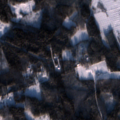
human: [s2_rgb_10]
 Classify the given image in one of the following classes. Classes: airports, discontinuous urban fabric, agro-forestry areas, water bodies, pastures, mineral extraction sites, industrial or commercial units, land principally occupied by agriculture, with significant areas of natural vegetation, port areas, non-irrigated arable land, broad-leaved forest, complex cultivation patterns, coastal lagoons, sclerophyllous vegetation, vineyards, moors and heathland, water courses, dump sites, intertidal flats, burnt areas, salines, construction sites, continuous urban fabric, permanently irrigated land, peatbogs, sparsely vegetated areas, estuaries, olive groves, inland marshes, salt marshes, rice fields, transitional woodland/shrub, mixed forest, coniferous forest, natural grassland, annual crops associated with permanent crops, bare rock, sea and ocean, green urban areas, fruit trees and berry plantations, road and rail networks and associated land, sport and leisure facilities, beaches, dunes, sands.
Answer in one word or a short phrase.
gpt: non-irrigated arable land, mixed forest, transitional woodland/shrub